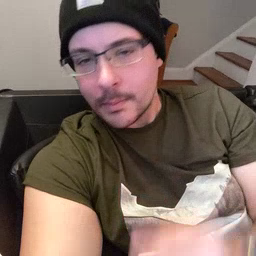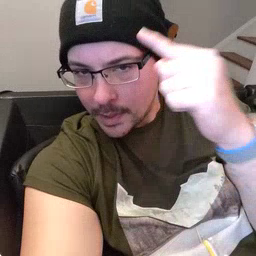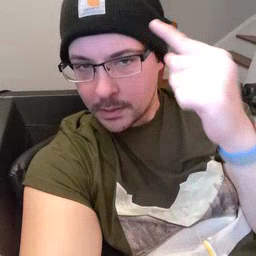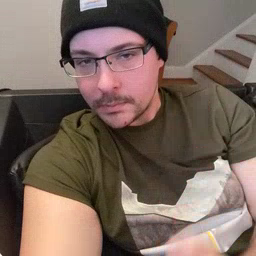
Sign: penny